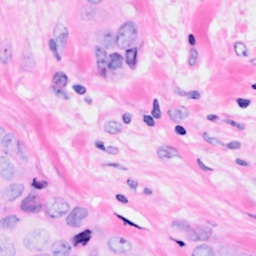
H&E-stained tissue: Breast